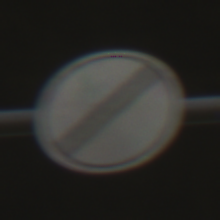
Verkehrszeichen: EndeSaemtlicherBegrenzungen
Umgebung: Outdoor, Suburban
Tageszeit: SunriseSunset
Wetter: PartlyCloudy
Licht: Natural
Jahreszeit: NotSpecified
Kontrast: MediumContrast